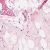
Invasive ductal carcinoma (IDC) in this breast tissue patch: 0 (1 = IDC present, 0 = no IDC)